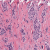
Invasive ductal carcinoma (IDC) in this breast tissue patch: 1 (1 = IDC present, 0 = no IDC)